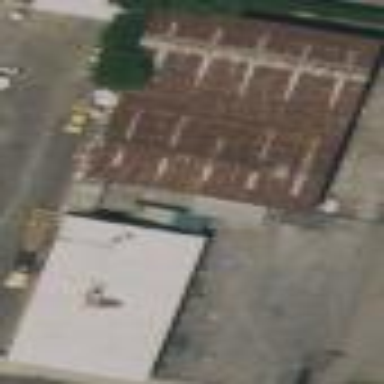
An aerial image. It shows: Retail building.